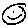
Label: smiley face